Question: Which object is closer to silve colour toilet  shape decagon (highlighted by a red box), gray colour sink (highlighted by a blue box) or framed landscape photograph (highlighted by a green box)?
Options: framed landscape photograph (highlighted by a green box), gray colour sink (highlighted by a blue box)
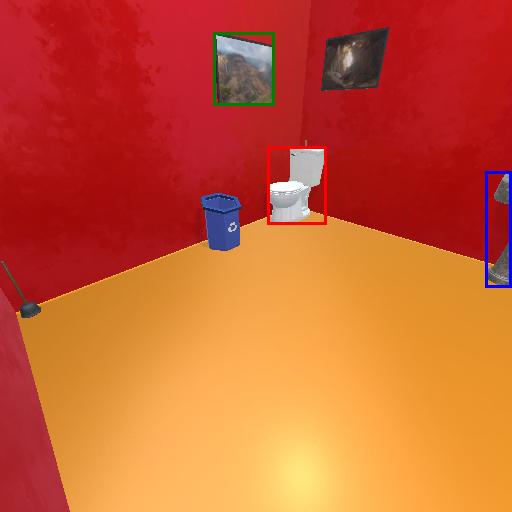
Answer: framed landscape photograph (highlighted by a green box)